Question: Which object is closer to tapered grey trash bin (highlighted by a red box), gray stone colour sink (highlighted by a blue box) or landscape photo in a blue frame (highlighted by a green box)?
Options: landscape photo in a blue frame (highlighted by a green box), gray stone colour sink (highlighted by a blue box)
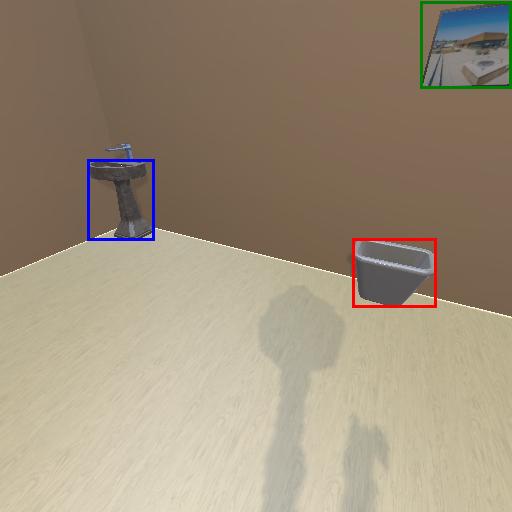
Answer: landscape photo in a blue frame (highlighted by a green box)